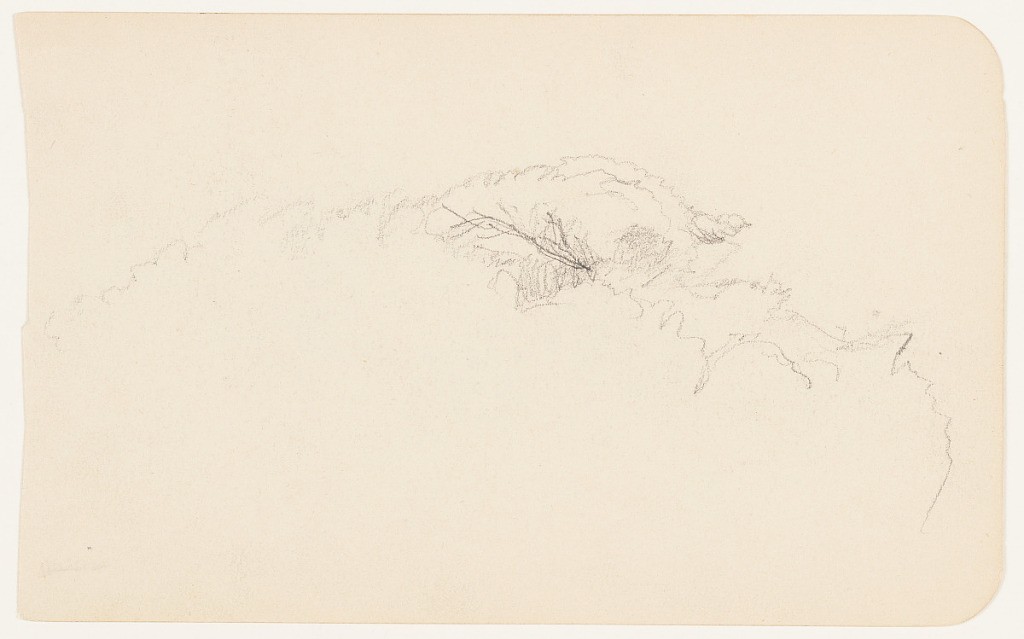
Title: Treetops, Mexico
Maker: Frederic Edwin Church, American, 1826–1900
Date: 1890–93
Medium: Graphite on off-white wove paper
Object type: Drawing
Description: Botanical sketch showing a view of treetops in Mexico. Loosely and incompletely rendered, the treetops merge into a mass of billowing vegetation. Dark branches are visible through the canopy at center.